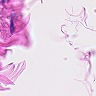
Metastatic tissue present: no